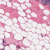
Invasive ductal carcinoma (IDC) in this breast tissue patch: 1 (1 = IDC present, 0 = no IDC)